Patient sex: M
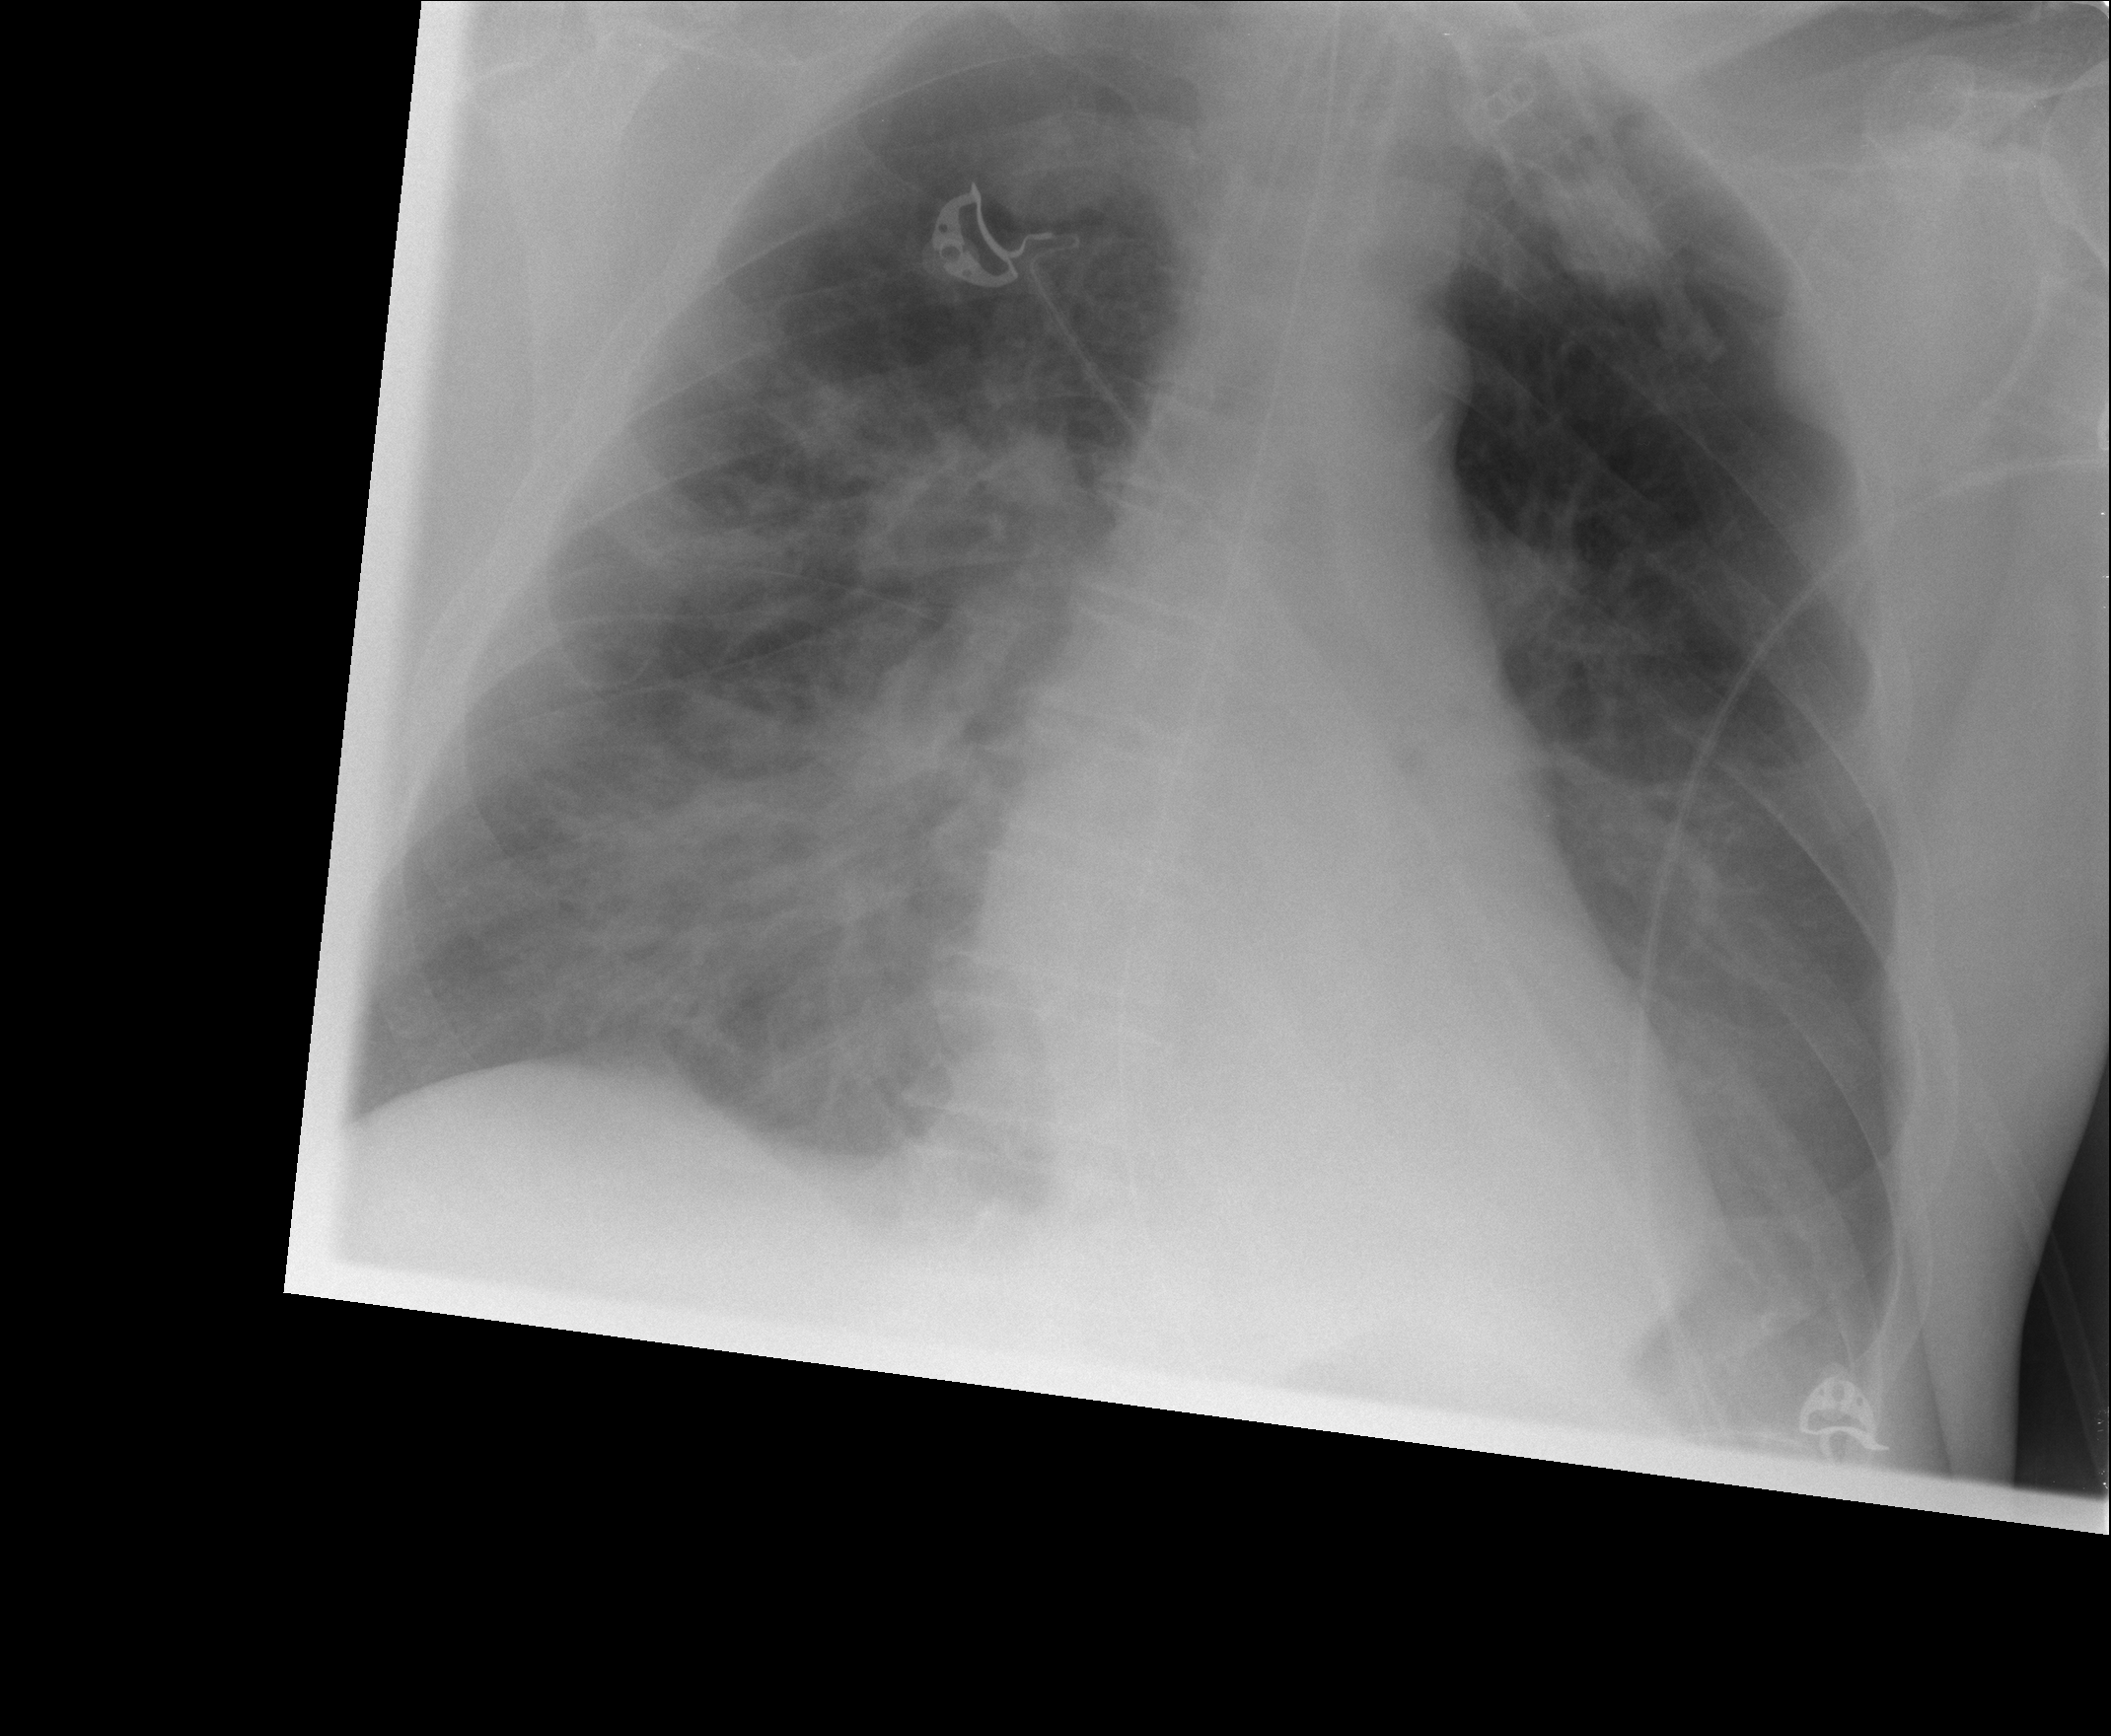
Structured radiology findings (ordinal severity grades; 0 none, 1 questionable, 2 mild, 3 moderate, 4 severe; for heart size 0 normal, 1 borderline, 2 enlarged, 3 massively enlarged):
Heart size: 2
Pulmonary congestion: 2
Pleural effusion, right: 0
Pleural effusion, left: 1
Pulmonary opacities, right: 3
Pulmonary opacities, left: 2
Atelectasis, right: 0
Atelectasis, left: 2